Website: lowes
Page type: address-validator
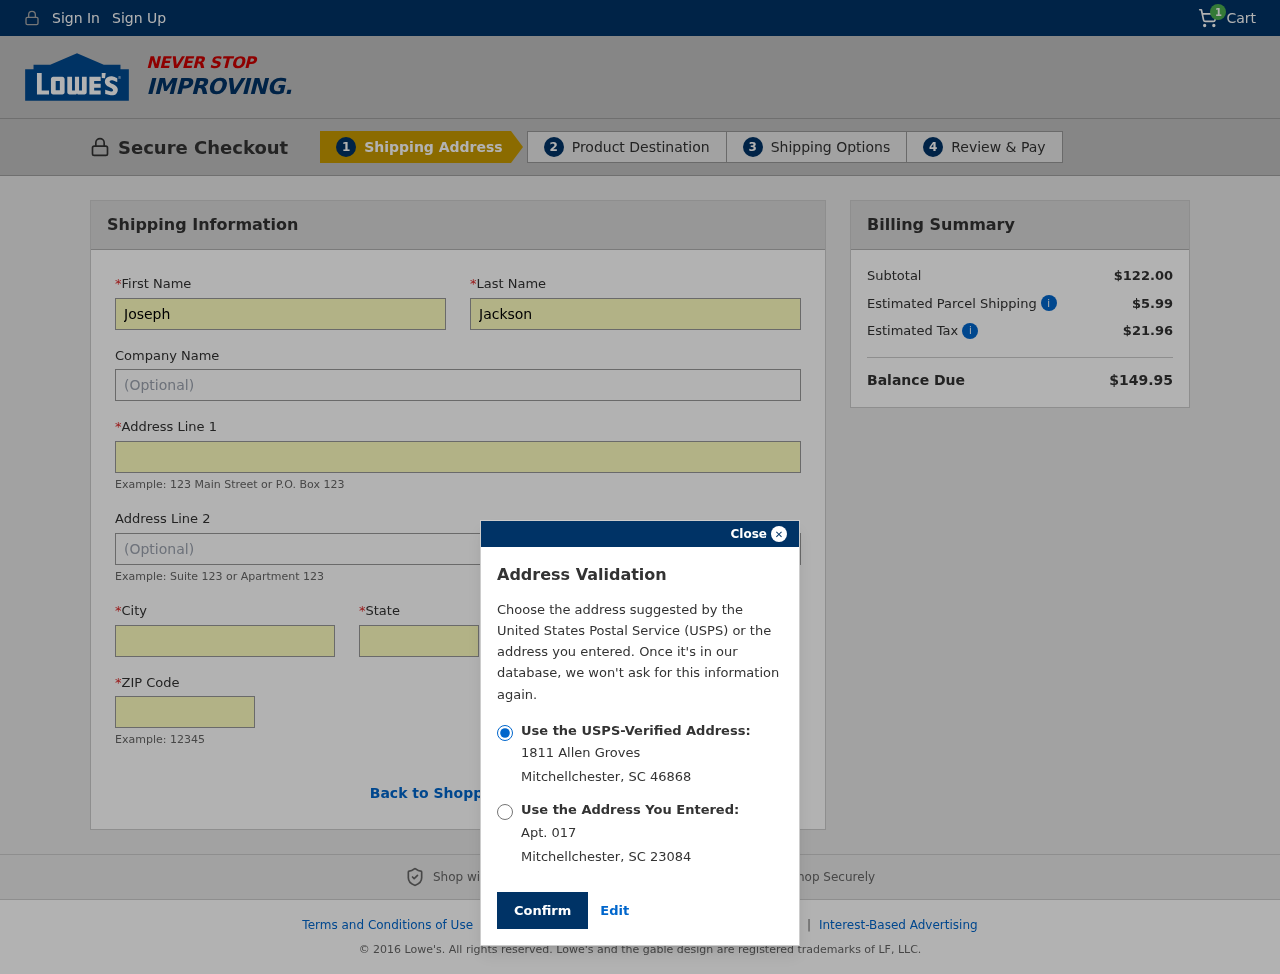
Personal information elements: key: PII_CITY
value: Mitchellchester
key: PII_FIRSTNAME
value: Joseph
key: PII_LASTNAME
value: Jackson
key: PII_POSTCODE
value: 46868
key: PII_POSTCODE2
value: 23084
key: PII_STATE
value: South Carolina
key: PII_STATE_ABBR
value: SC
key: PII_STREET
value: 1811 Allen Groves
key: PII_STREET2
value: Apt. 017
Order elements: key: ORDER_NUM_ITEMS
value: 1
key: ORDER_SUBTOTAL
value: $122.00
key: ORDER_SHIPPING_COST
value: $5.99
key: ORDER_TAX
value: $21.96
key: ORDER_TOTAL
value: $149.95